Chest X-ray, PA view. Patient: 19 years old, sex F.
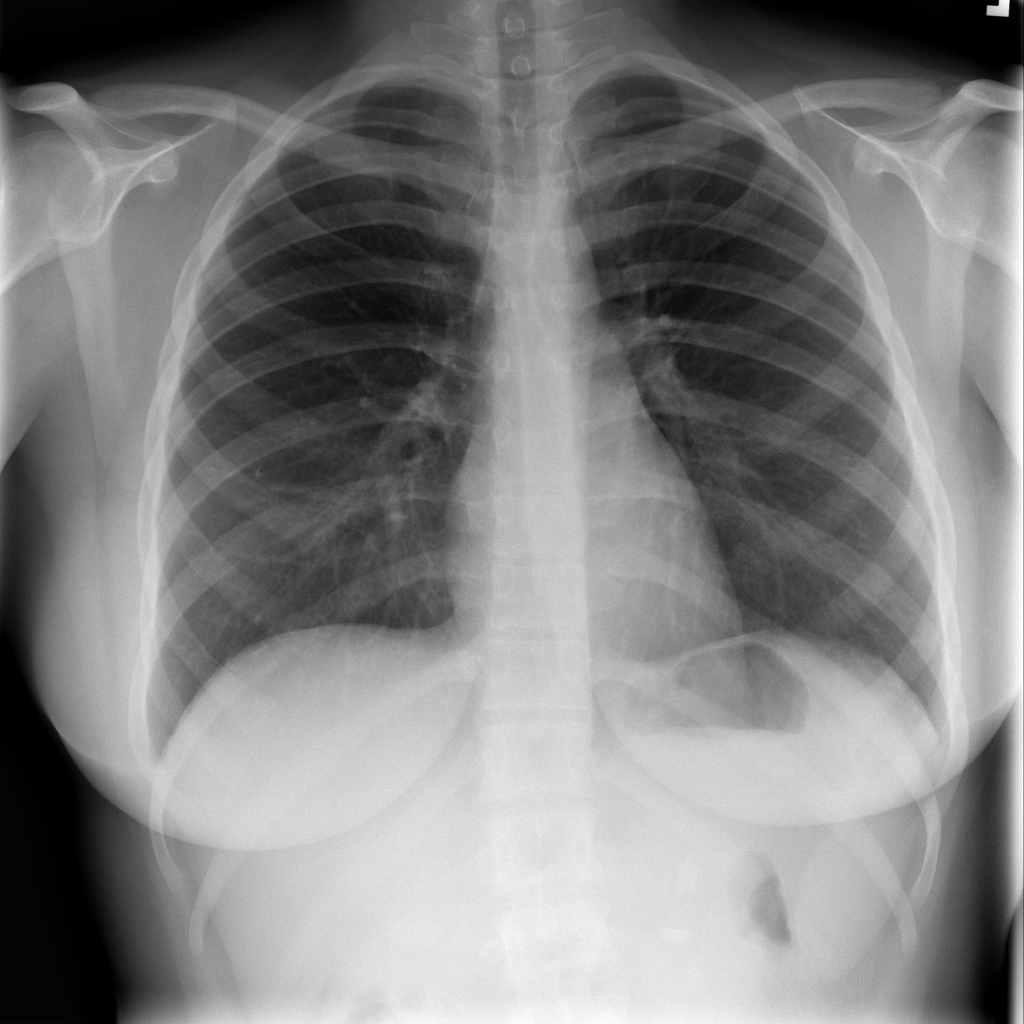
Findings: No Finding